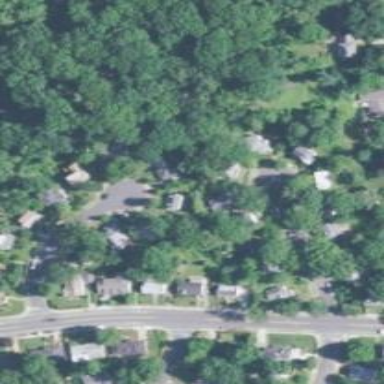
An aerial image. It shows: Neighborhood.